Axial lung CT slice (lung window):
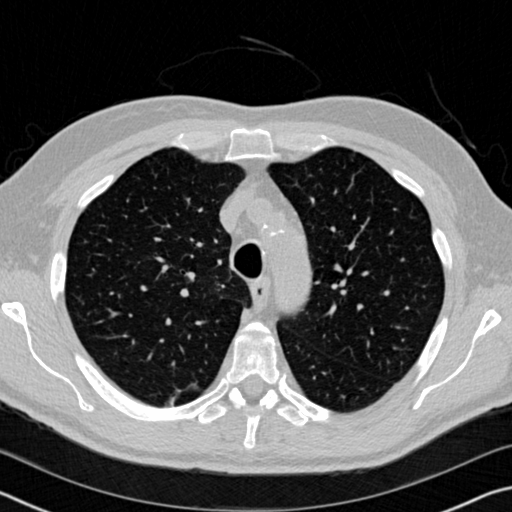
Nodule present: no